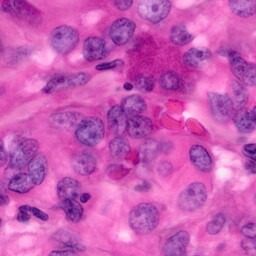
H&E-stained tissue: Pancreatic